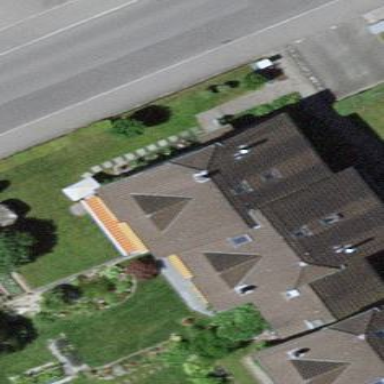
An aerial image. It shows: Semi-detached house.